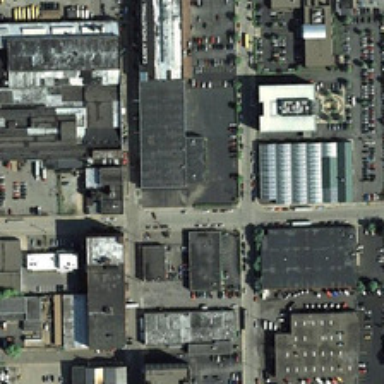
Many buildings and some cars are in an industrial area .